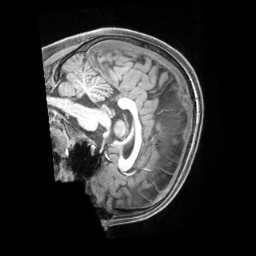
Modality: T1w
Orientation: sagittal
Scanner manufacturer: siemens
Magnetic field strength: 3 T
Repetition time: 2.4 s
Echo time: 0.00224 s